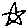
Label: star